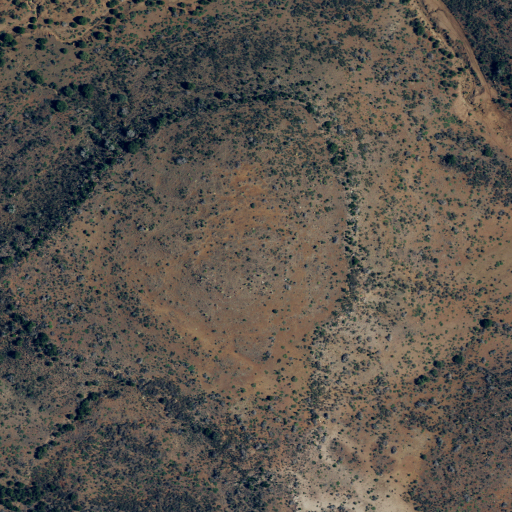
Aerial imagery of mountain in Texas named Nevill Mesa containing shrub, grassland, and deciduous forest